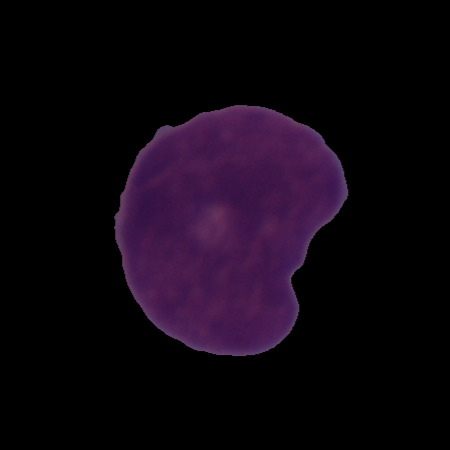
Label: cancer